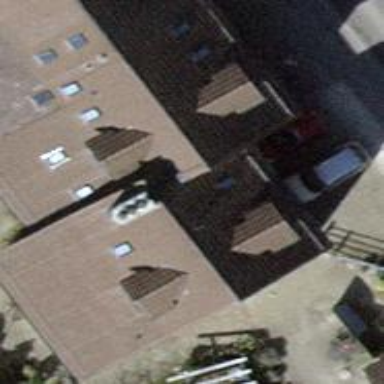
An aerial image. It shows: Gabled roofed house.